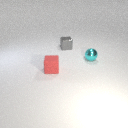
small gray metal cube behind small red rubber cube